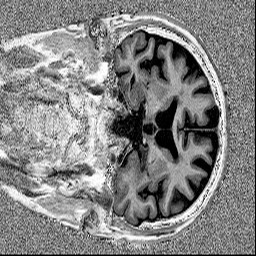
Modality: MP2RAGE
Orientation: coronal
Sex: male